Interaction volume radius: 10 \u00c5
Interaction volume height: 15 \u00c5
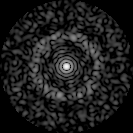
Disorder parameter: 0.8374